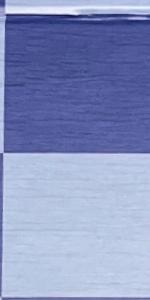
Label: Empty